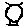
Label: hexagon